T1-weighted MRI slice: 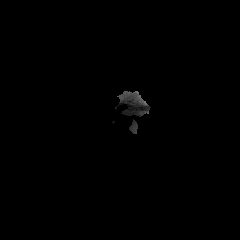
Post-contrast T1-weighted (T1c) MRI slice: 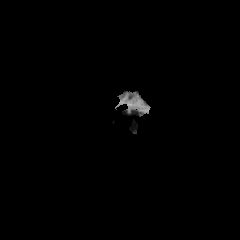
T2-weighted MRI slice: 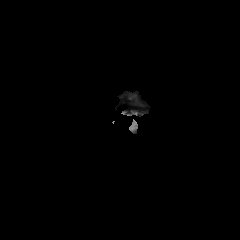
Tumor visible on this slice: no